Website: bh-photo
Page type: customer-info-address
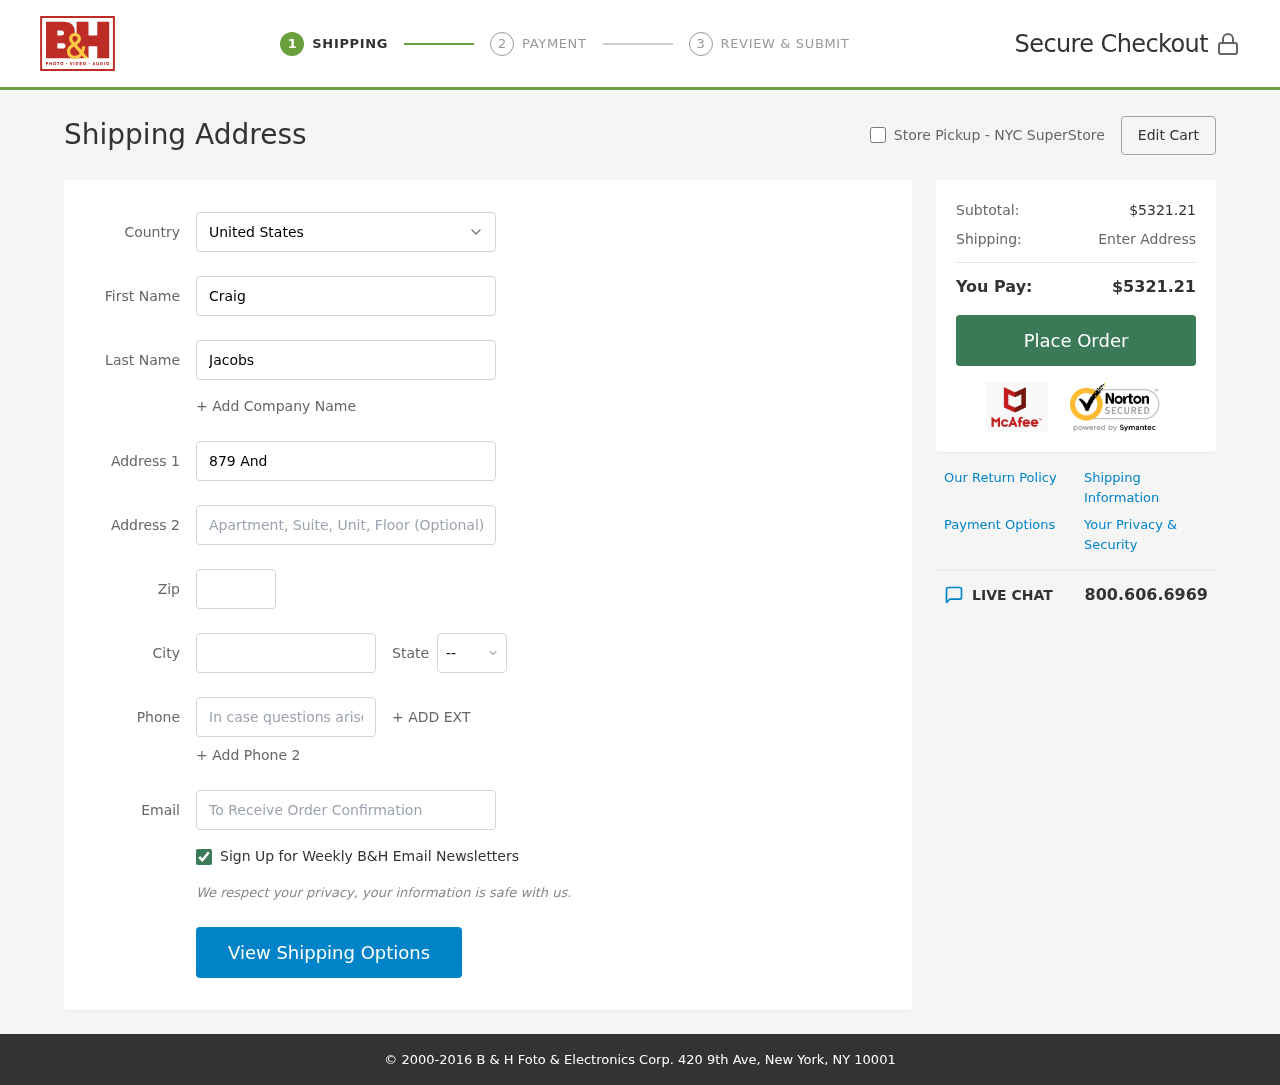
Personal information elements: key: PII_CITY
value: Rhondaland
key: PII_COUNTRY
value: United States
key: PII_EMAIL
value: craig.jacobs@hotmail.com
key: PII_FIRSTNAME
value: Craig
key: PII_LASTNAME
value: Jacobs
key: PII_PHONE
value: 4798442270
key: PII_POSTCODE
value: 75115
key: PII_STATE_ABBR
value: MS
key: PII_STREET
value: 879 Anderson Route
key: PII_STREET2
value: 657 Lane Glen
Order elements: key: ORDER_SUBTOTAL
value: $5321.21
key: ORDER_TOTAL
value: $5321.21